Question: I'm working through an <URL> to create and consume a WCF service. I've created the service which is hosted in a windows application.
As per the instructions on the site I've created a ClientApp console app within in the same Visual Studio solution. Now the problem is that I cannot create a service reference to the WCF host project.
If I run the host project the Service is switched on and I can verify this by visiting the url in my browser. However, I cannot add a service reference to my client project while another project is running. The "Add Service Reference" option is greyed out. Presumably this is since they're in the same solution in Visual Studio.
If I try and add the reference when the host project is not running then I can get into the "Add Service Reference" screen but no services can be found (presumably because the WCF service is no longer running
How can I get around this?
The solution explorer is as in the image:

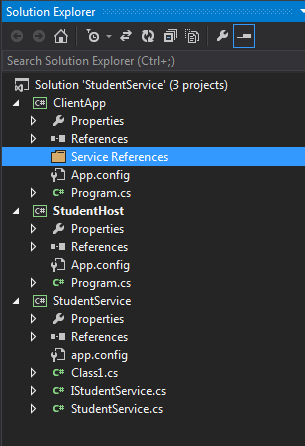
Answer: You could also try to start the WCF service in Visual Studio, then select "Detach All" from the Debug menu. This should let the service continue to run in the background, yet open Visual Studio to let you add service references.